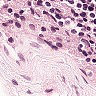
Metastatic tissue present: no